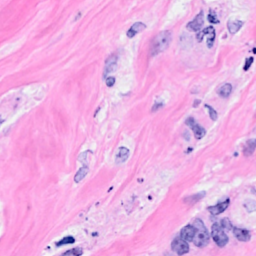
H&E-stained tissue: Breast